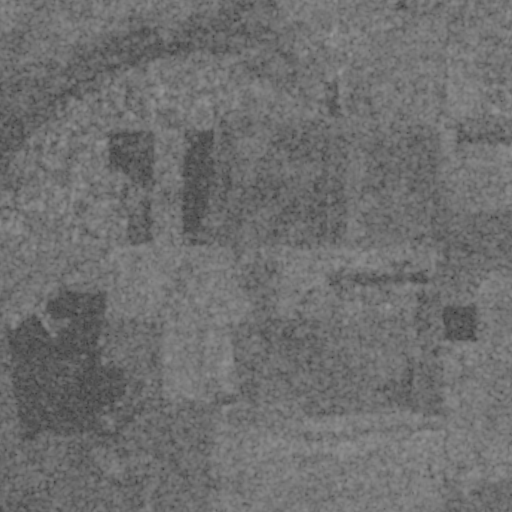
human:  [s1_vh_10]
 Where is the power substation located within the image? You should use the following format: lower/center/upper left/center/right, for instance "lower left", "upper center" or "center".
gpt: The power substation is located in the upper right of the image.
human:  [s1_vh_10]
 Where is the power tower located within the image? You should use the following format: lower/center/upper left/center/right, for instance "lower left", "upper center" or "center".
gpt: The power tower is located in the upper right of the image.
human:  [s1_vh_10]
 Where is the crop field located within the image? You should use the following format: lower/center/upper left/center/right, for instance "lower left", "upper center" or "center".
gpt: There is no crop field in the image.

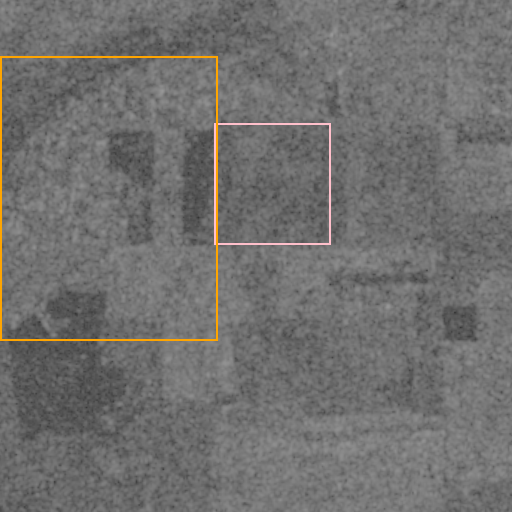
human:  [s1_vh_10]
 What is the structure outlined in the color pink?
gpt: The structure outlined in pink is a crop field.
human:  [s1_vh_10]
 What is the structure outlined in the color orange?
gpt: The structure outlined in orange is a quarry.
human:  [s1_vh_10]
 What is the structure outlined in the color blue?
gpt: There is no blue outline.